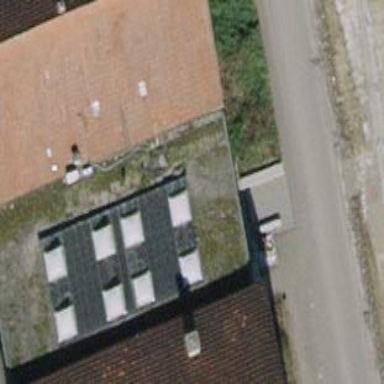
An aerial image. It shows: Building with flat roof.